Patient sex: M
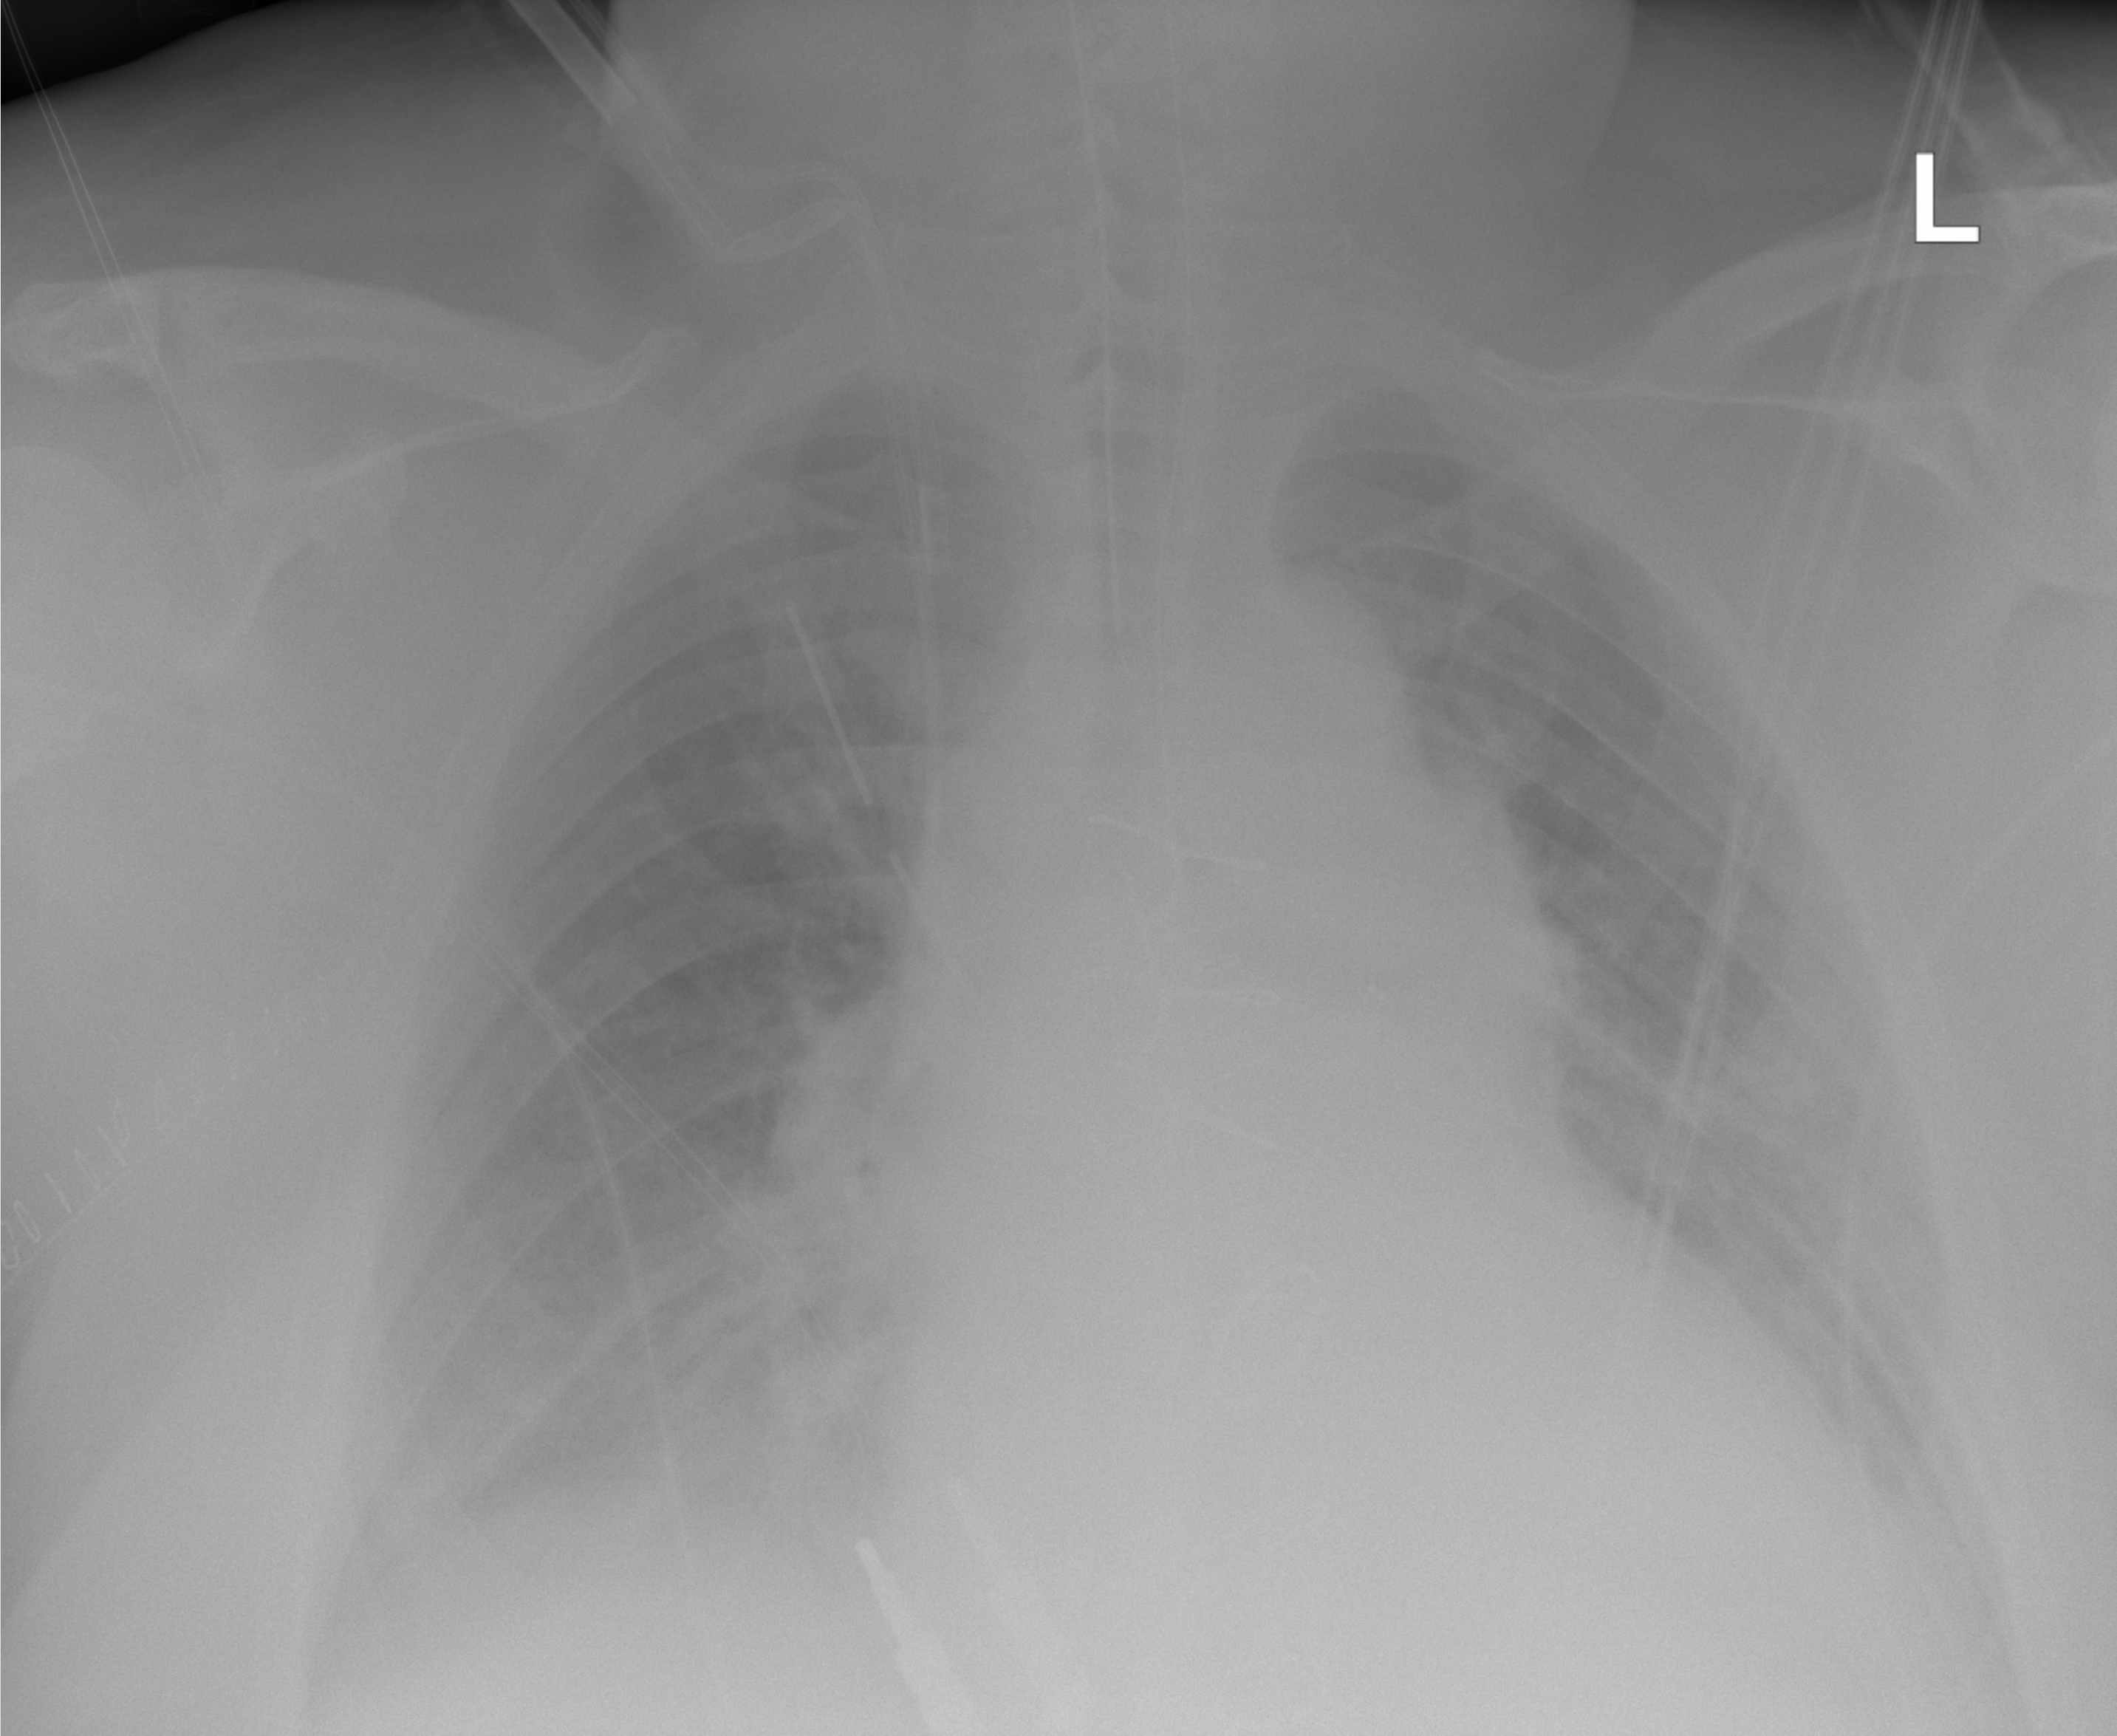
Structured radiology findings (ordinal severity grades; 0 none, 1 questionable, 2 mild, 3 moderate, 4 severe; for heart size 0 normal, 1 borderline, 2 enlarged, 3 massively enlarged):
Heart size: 1
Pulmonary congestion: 2
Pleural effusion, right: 1
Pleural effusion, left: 1
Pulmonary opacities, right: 2
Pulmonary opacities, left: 0
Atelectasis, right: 2
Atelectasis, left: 2